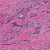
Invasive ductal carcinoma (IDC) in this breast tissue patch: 1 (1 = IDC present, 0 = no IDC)